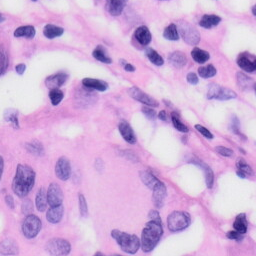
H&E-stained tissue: Skin